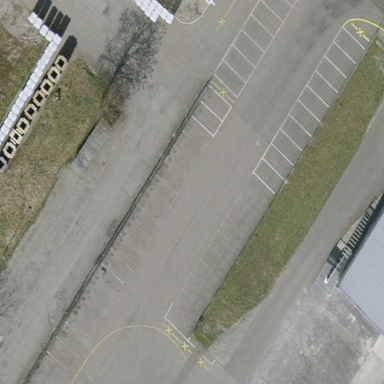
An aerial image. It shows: Parking area with surface.